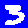
Digit: 3